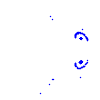
Particle: electron